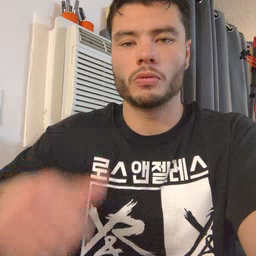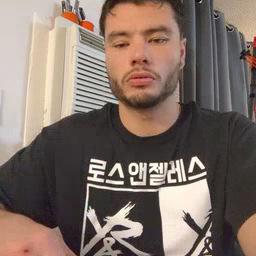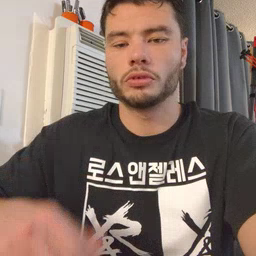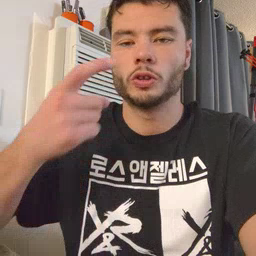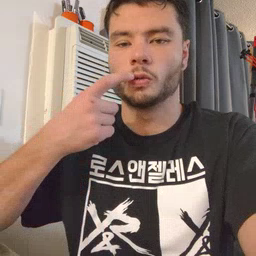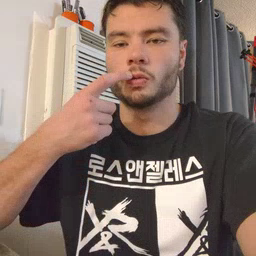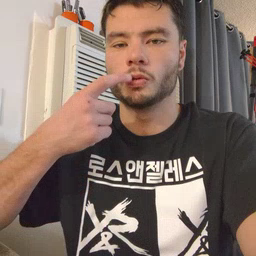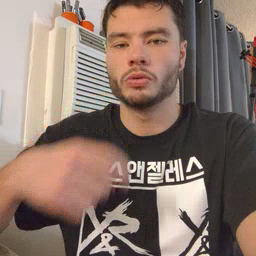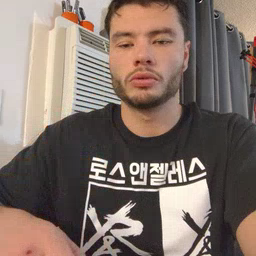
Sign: tooth